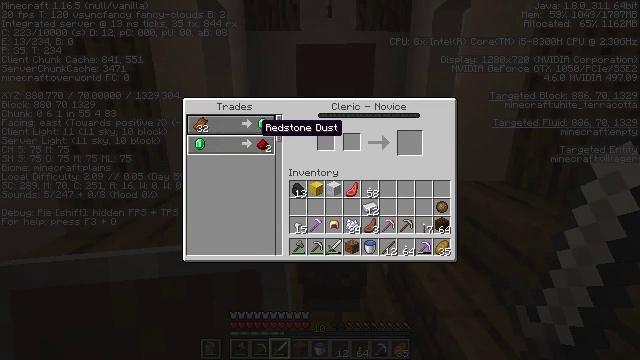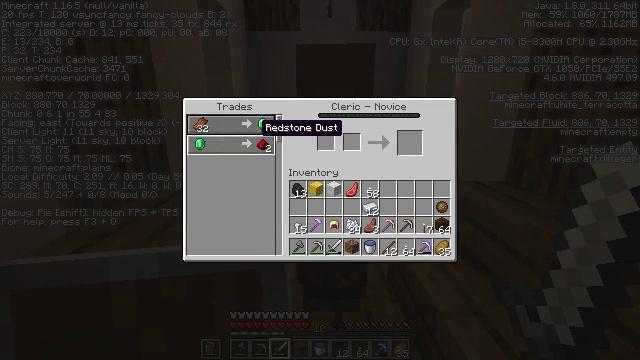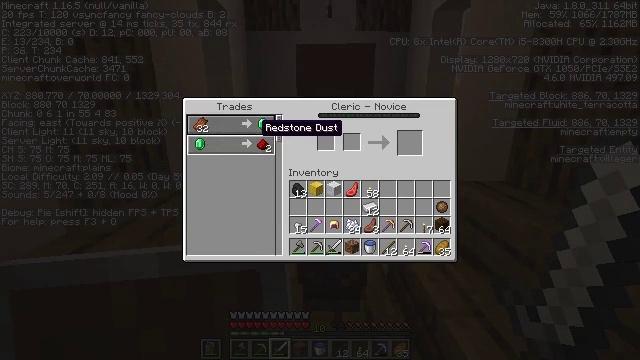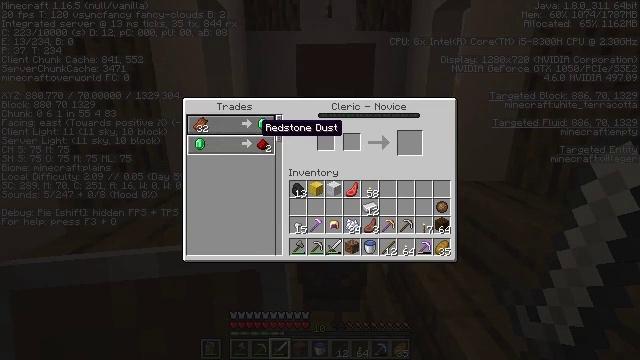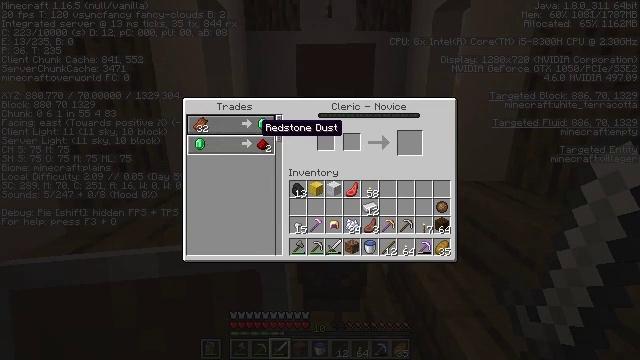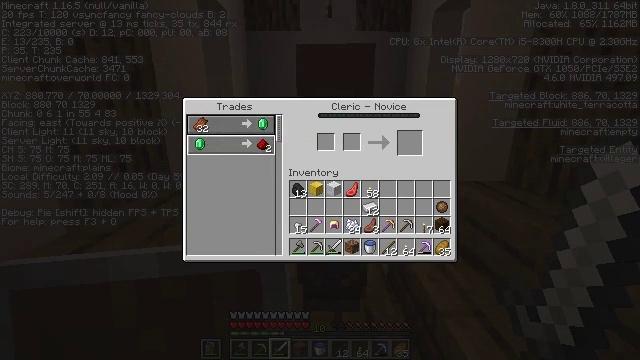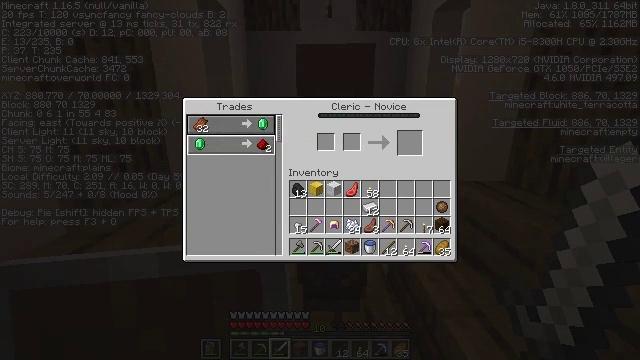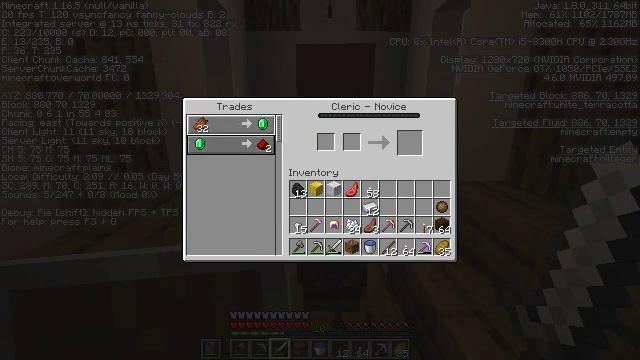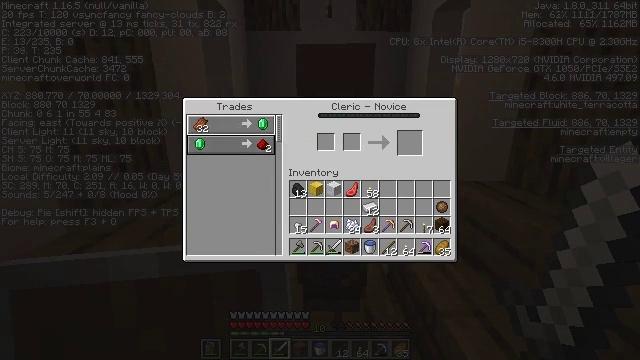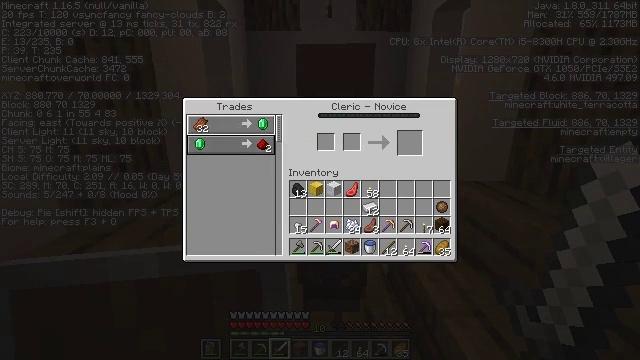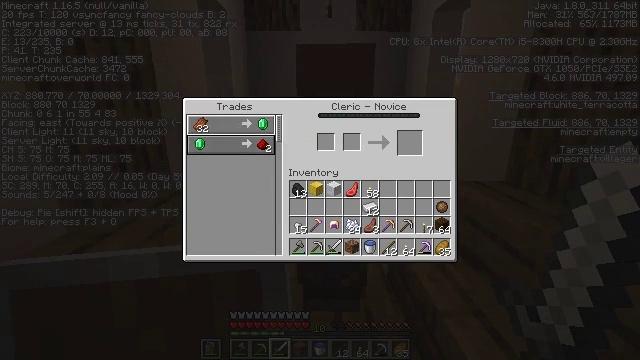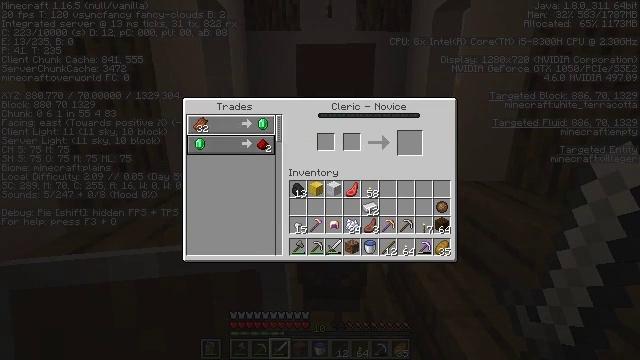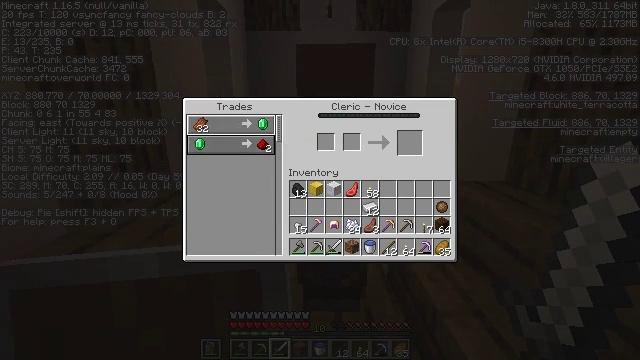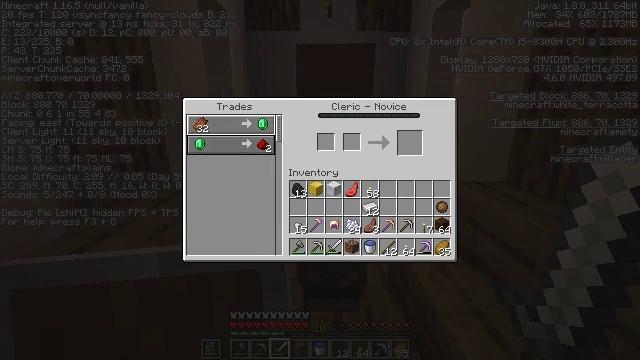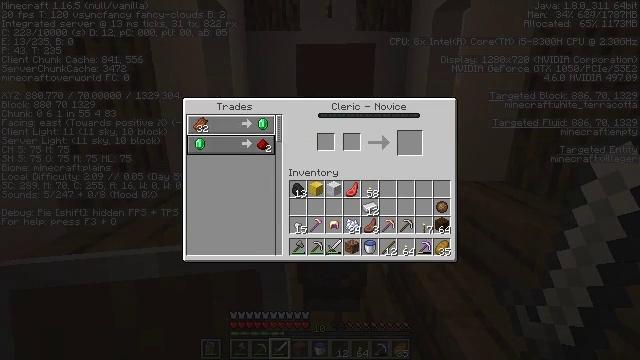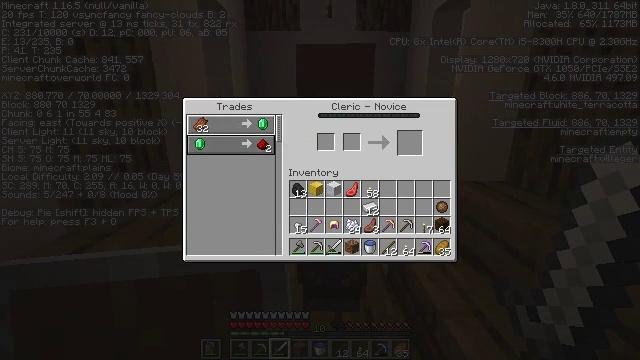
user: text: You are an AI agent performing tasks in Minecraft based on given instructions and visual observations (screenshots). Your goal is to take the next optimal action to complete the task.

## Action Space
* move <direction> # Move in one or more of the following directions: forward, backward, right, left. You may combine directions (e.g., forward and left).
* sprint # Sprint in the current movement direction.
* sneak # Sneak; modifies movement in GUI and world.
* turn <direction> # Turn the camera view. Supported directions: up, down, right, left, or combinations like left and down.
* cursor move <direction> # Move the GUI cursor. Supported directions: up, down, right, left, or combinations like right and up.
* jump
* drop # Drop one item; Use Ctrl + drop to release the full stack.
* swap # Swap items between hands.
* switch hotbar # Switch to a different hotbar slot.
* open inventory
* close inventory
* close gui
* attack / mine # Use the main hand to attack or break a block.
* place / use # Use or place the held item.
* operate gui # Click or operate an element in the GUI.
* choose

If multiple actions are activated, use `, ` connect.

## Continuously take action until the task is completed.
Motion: motion action
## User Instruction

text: Destroy the yellow bed to recycle it.
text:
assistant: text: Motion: no_op
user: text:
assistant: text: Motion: no_op
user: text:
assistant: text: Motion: no_op
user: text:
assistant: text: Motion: no_op
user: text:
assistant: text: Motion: no_op
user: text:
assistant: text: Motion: no_op
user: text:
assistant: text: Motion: no_op
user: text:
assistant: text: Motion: no_op
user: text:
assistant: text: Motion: no_op
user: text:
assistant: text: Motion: no_op
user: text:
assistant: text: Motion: no_op
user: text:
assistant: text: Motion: no_op
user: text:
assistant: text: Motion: no_op
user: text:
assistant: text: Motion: no_op
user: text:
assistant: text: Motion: no_op
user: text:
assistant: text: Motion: no_op
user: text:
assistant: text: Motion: no_op
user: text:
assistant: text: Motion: no_op
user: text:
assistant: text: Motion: no_op
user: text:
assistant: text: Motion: no_op
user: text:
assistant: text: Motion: no_op
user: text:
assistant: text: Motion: no_op
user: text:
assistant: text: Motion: no_op
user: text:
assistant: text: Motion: no_op
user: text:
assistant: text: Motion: no_op
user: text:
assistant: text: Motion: no_op
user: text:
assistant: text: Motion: no_op
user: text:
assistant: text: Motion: no_op
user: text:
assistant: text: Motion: no_op
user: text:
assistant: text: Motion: no_op